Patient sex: F
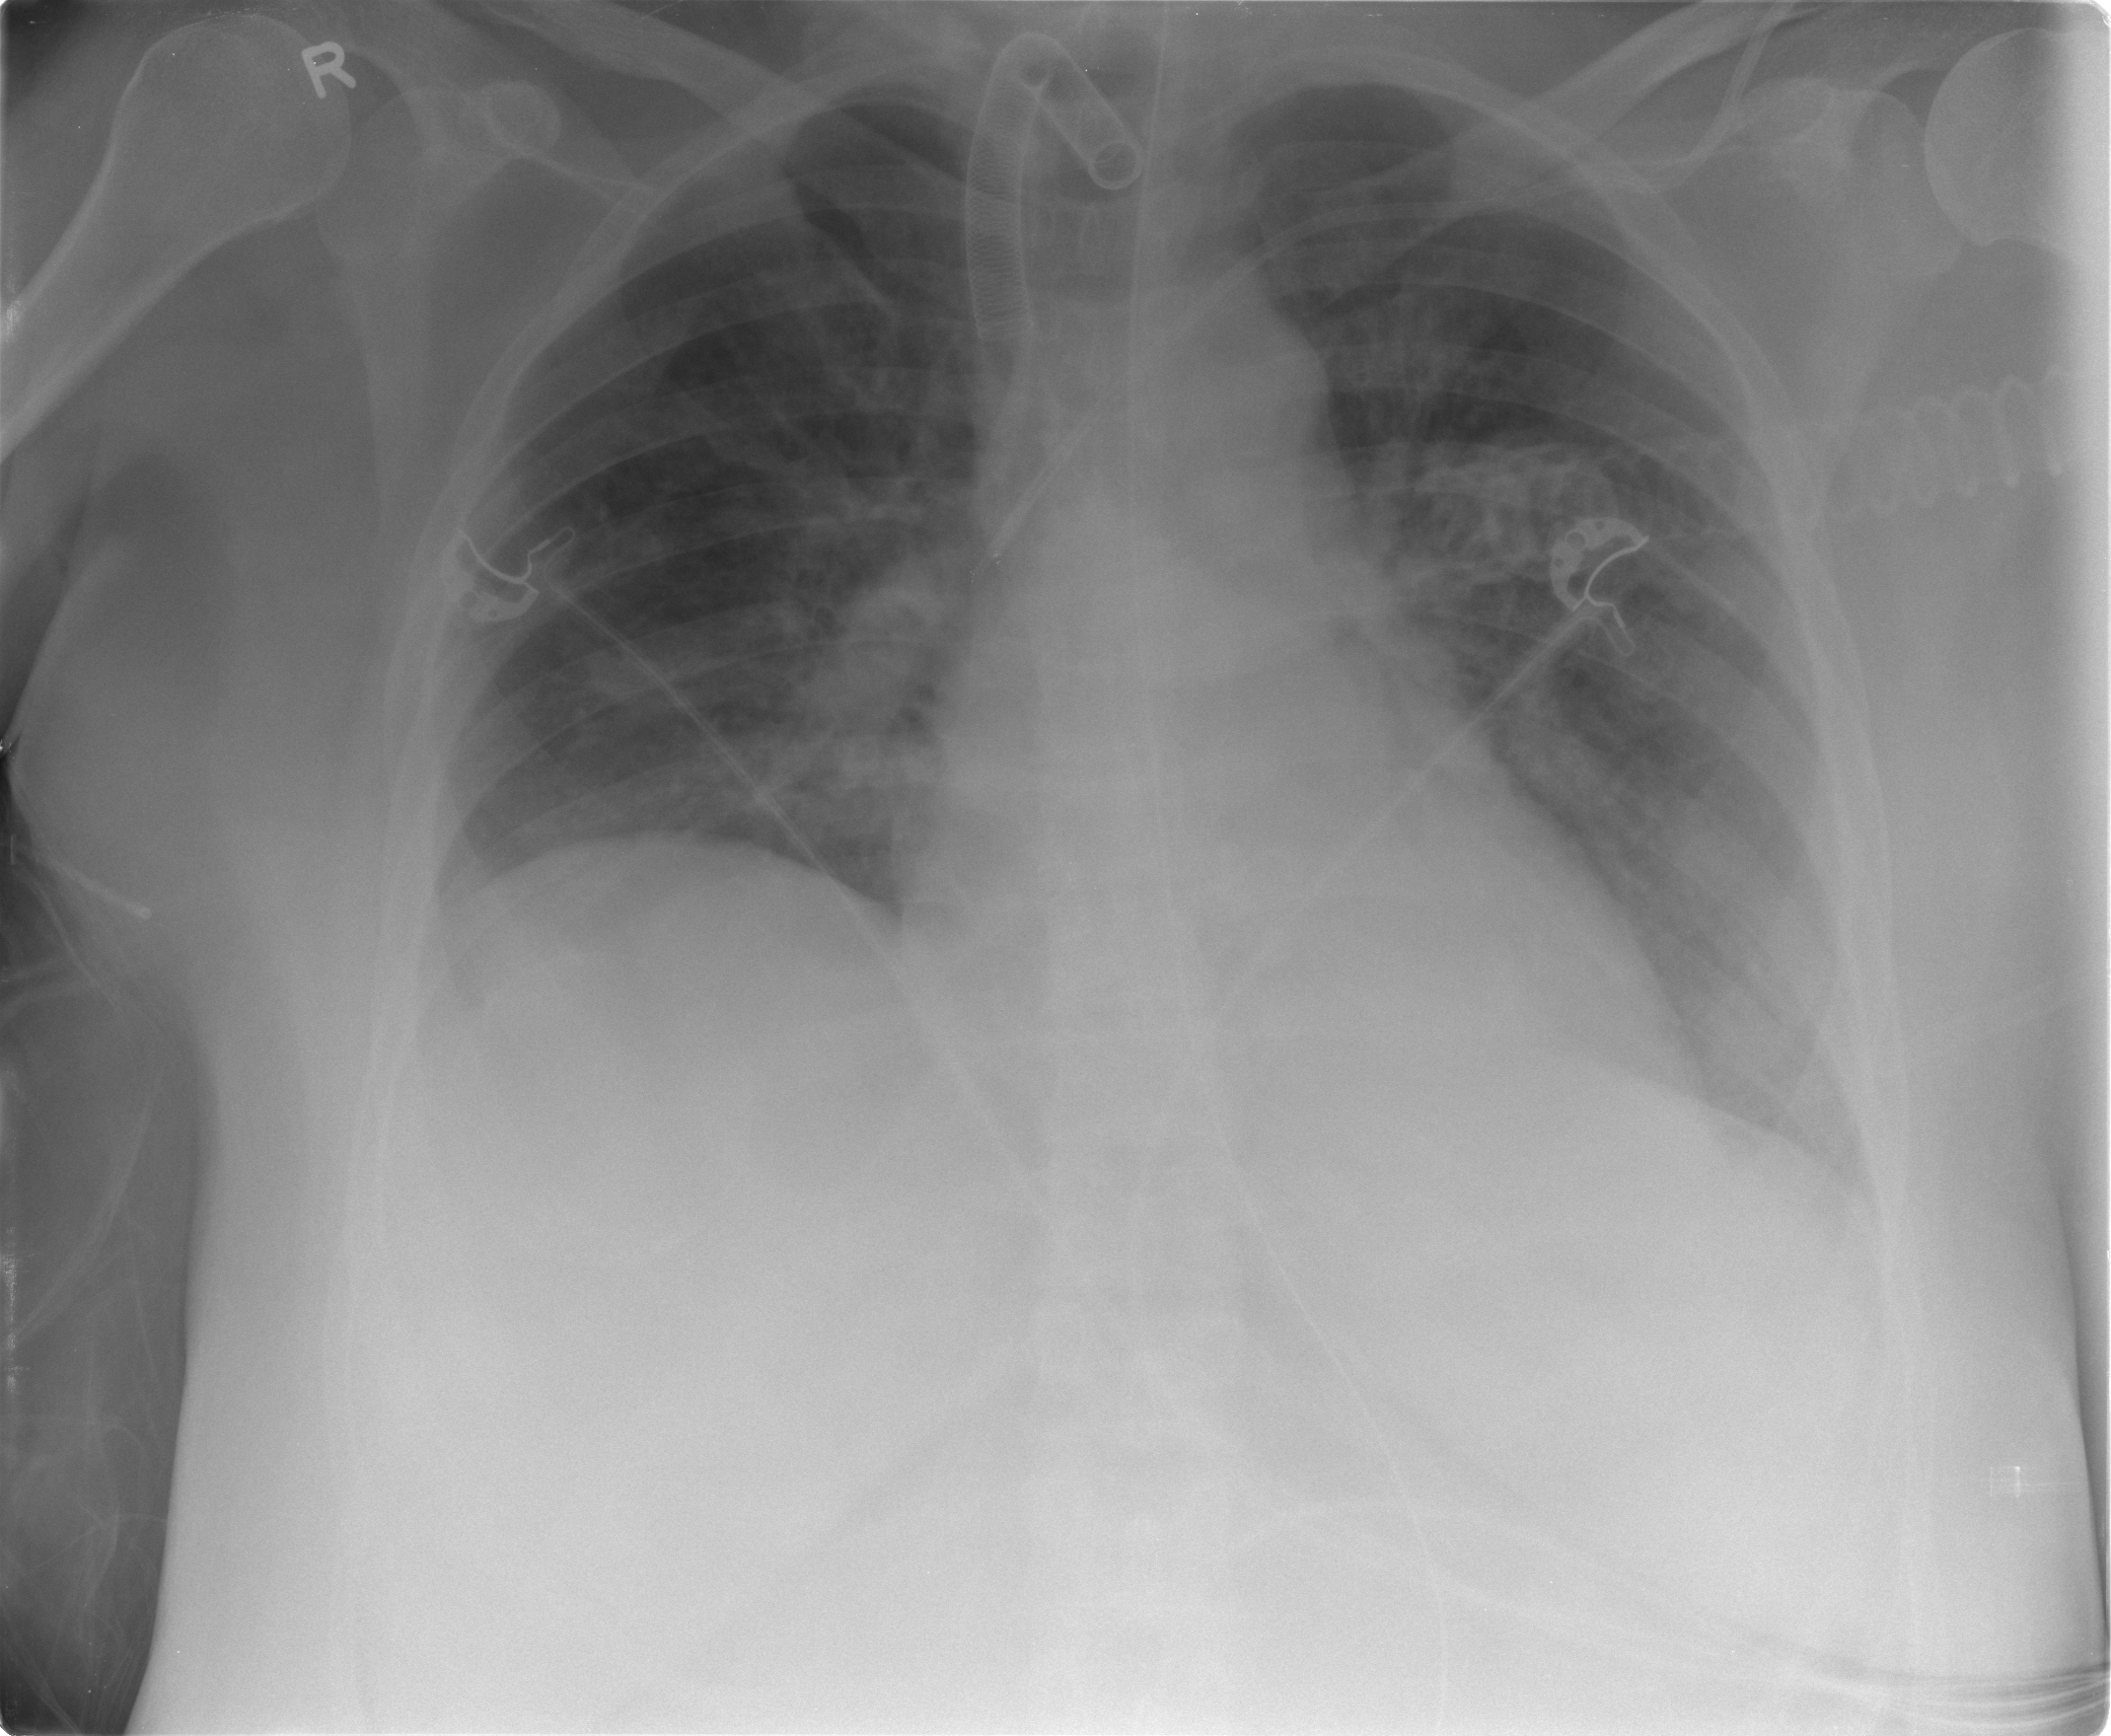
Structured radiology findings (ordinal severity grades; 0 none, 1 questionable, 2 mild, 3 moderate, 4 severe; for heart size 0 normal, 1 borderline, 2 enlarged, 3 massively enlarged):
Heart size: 2
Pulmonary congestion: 3
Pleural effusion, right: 1
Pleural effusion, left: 1
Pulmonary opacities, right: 2
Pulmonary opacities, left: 1
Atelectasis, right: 2
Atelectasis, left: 2